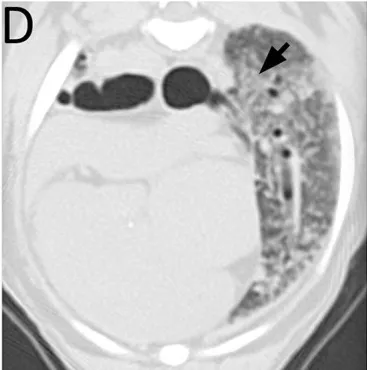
8 years. Using a 64-detector row CT) of age displayed from the same level side by side. On the first study, the left cranial lung lobe (single opened arrow) is completely collapsed with almost complete absence of air in the airways. The caudal branch of the left cranial lobar bronchus is narrowed but filled with air (ventral to opened arrow on C). The left caudal lung lobe is also severely reduced in volume and thus, increased in attenuation with several air-filled end on airways (double arrows). The right lung is hyperinflated with the right cranial (RCr) and accessory (RAcc) lobes extending to the left of midline. Mosaic pattern characterized by a well circumscribed hypoattenuating area is seen in the accessory lobe (arrowhead). The parenchyma is otherwise relatively normal. By 8 years of age and after undergoing left cranial lobectomy as a puppy, the entire hyperinflated right lung has developed severe patchy parenchymal lesions consisting of ground-glass opacification (black arrows) and consolidation (*). This latter is most severe surrounding medium- to large-caliber dilated airways. Traction bronchiectasis (black arrowheads) in areas of architectural distortion is seen at the periphery of several of these airways, a common feature seen with pulmonary fibrosis. The mosaic pattern previously recognized in the accessory lobe (white arrowheads) is accentuated. Several cystic air-filled structures (white arrows) of varying size occupy the left caudal lobe.
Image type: radiology (ct)